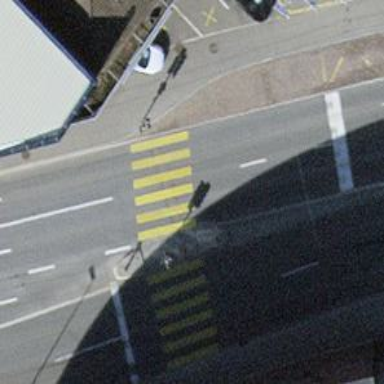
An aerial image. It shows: Uncontrolled zebra crossing with pedestrian island.